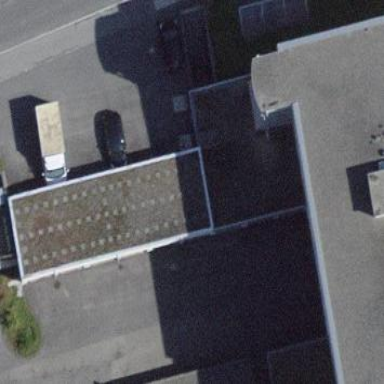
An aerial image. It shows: Group of garages.